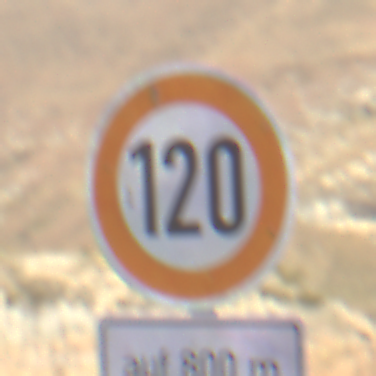
Verkehrszeichen: Geschwindigkeit120
Zusatzzeichen unten: LaengeEinerStrecke5
Umgebung: Outdoor, Nature
Tageszeit: Midday
Wetter: Clear
Licht: Natural
Jahreszeit: NotSpecified
Kontrast: HighContrast